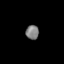
Tissue: lung
Cell type: Epithelial cells
Senescence score: 0.1967
Nuclear area (px): 180
Mean DAPI intensity: 127.928